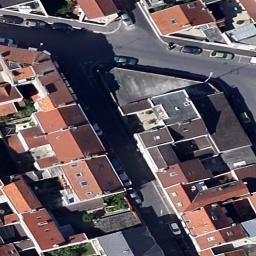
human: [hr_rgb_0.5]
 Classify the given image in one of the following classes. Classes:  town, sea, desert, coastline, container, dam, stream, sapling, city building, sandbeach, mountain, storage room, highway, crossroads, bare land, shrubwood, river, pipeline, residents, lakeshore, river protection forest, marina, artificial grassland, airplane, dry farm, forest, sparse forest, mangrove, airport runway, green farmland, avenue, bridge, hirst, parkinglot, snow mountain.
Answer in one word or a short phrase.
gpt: residents